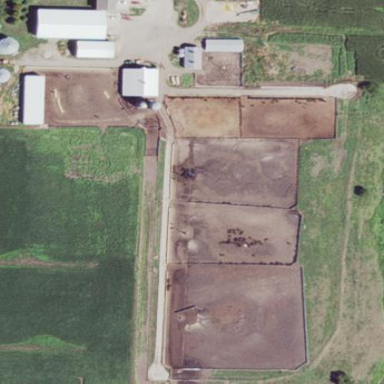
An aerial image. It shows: Farmyard area.